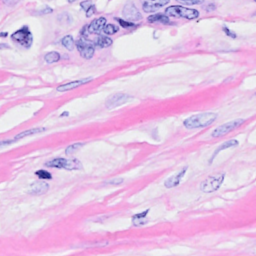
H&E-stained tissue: Breast